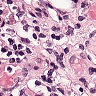
Metastatic tissue present: no